Question: I'm very new to using Google cloud services. As I can see Google App Engine has two way of deployment. The first one is using App Engine sandbox and the second is managed VM.

So I'm interested in pricing. Is there any difference in price? For example if I choose managed VM instead sandbox.
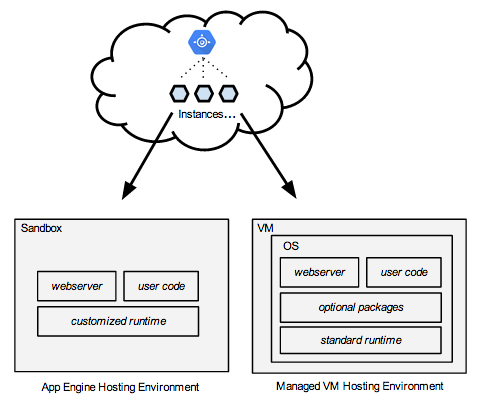
Answer: Pricing for the Sandbox can be found on the <URL> page.
Pricing for the Managed VM's can be found on the <URL> page:
> While in beta, pricing is based on <URL> for each VM. Pricing will change in the future.
Based on the linked Price pages:
- - <URL>
For other classes of sandbox instances see this page: <URL>
Before jumping to the conclusion that Managed VMs are cheaper: each app gets for Sandbox, so chances are good you won't even have to pay for any. Also with further configuration you can achieve to only pay for further "used" instance hours (e.g. you can play with 'min_idle_instances' and 'max_idle_instances' in your module config so additional instances only count toward instance hour billing when they are active (serving requests)).
## Notes:
Price shouldn't be the only (or most important) reason to chose one over the other. They are for different things with quite different characteristics.
- Sandbox instances are primarily for your application front-end: they can automatically scale as your traffic changes/grows. Many restrictions are enforced.- Managed VMs are good for background operations which can be long or CPU consuming, most of the restrictions are not applied.